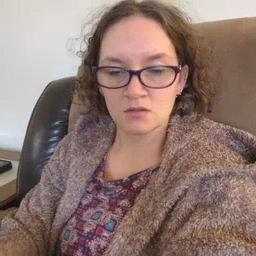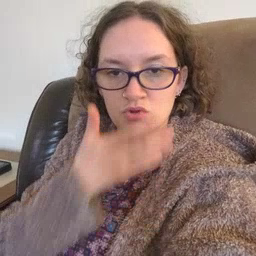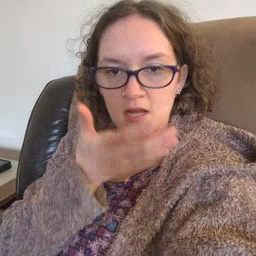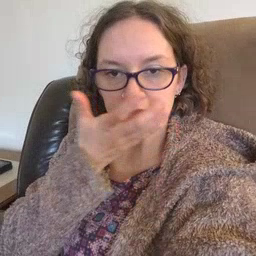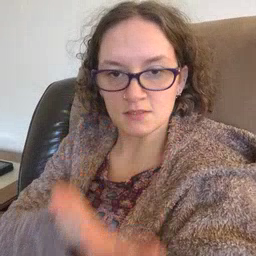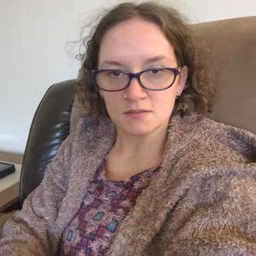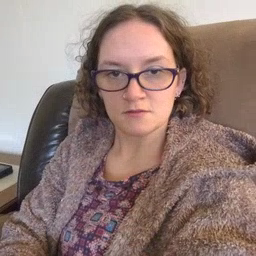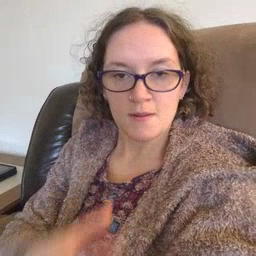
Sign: grass